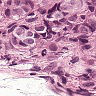
Metastatic tissue present: yes